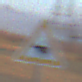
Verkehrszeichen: ViehtriebRechts
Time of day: Dawn
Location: Outdoor (Nature)
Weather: Clear
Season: NotSpecified
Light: Natural